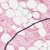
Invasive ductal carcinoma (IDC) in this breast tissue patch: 0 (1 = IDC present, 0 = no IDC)